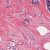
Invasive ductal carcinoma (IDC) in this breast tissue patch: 1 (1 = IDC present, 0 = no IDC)